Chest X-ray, PA view. Patient: 57 years old, sex F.
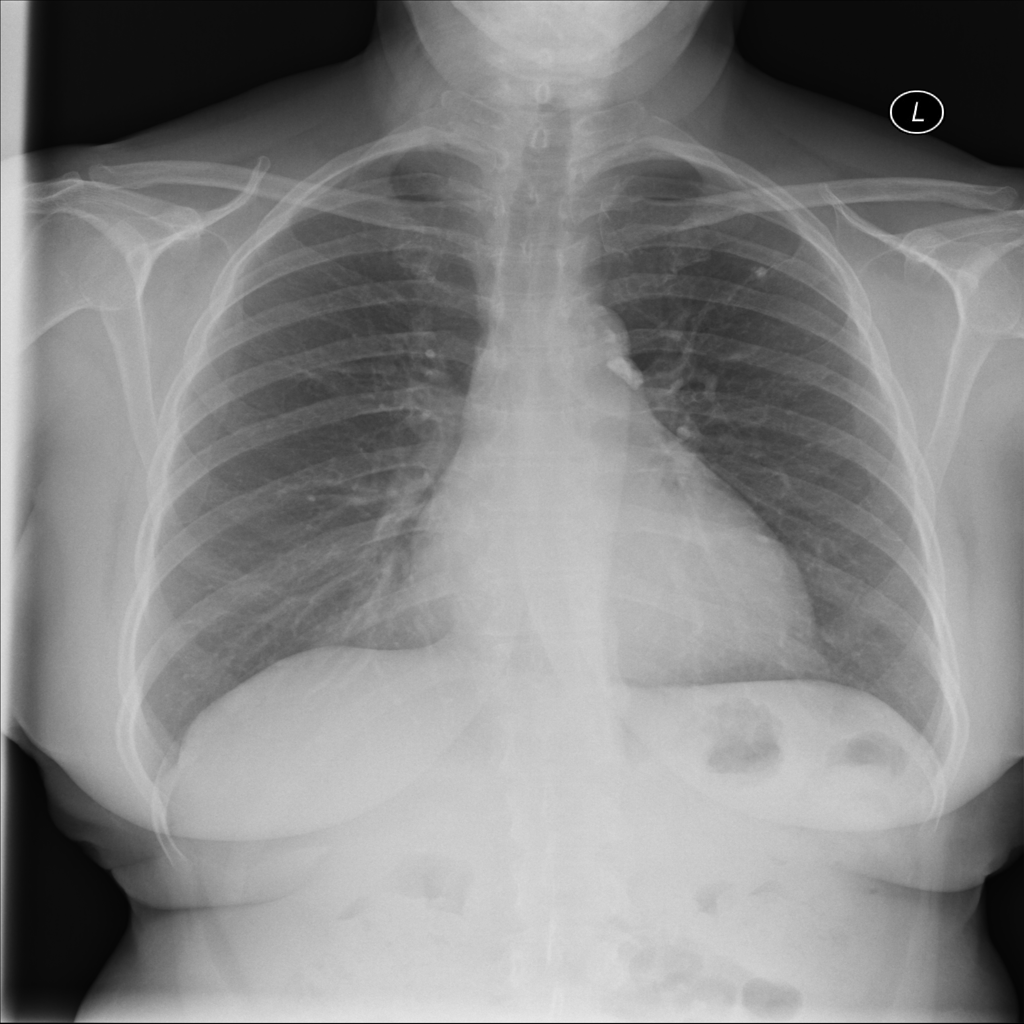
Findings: No Finding